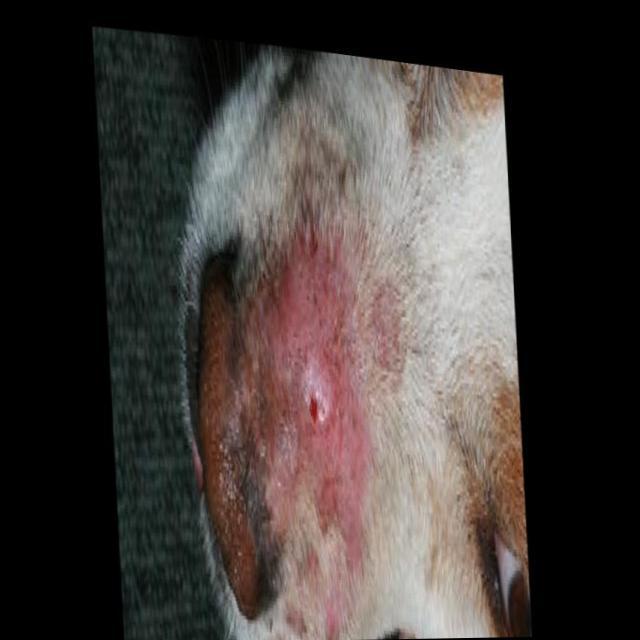
Canine ringworm (Dermatophytosis) — fungal infection caused by Microsporum or Trichophyton. Presents with circular alopecia, scaling, crusting, and broken hairs.